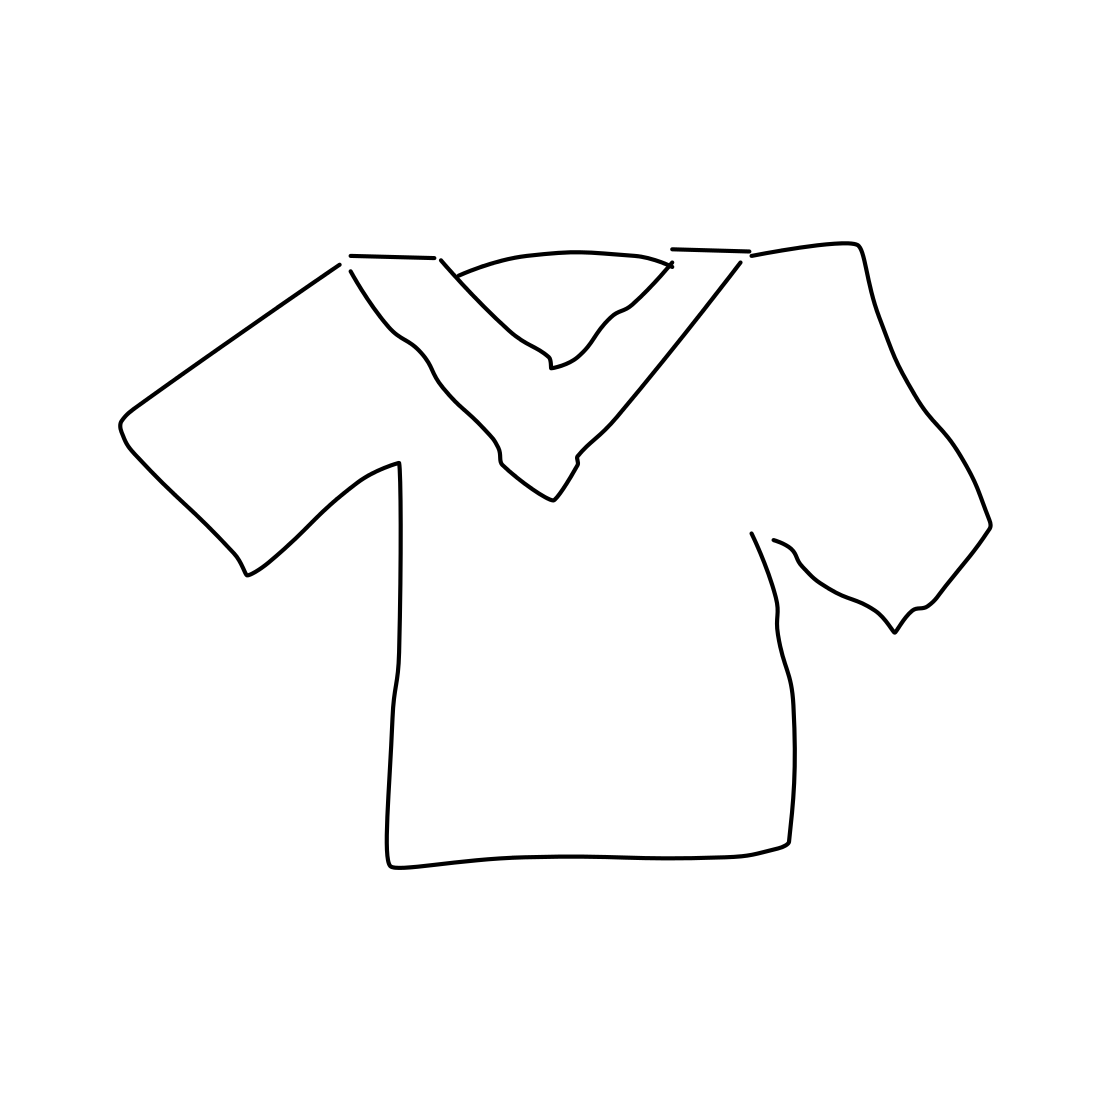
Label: t-shirt